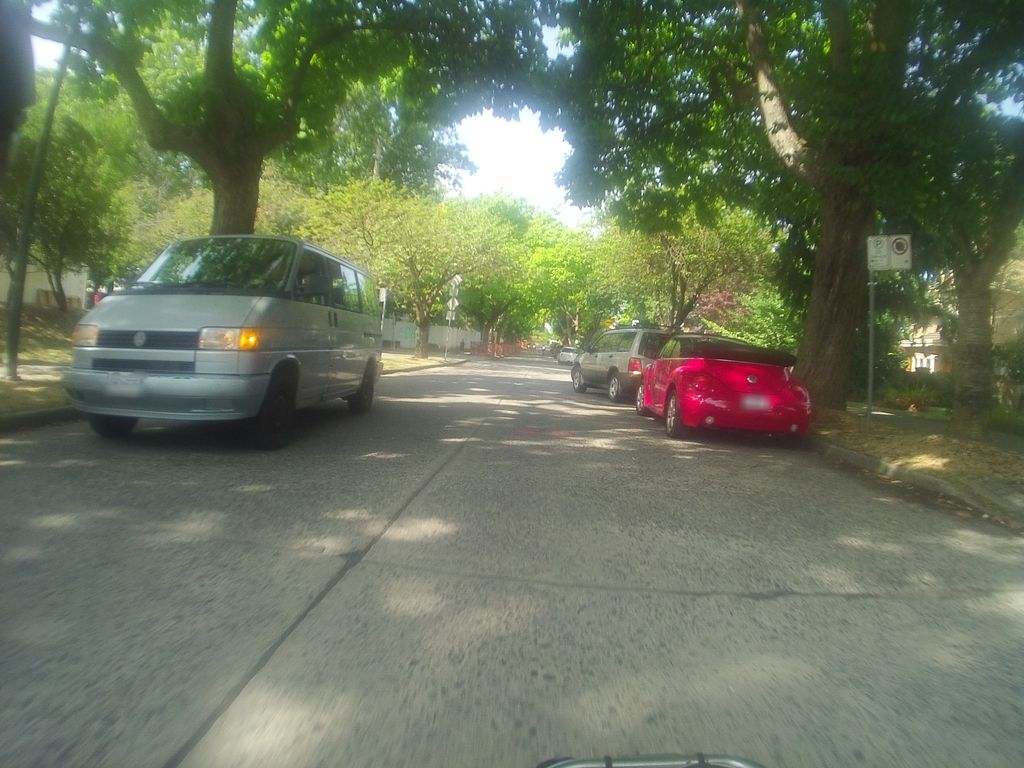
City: vancouver